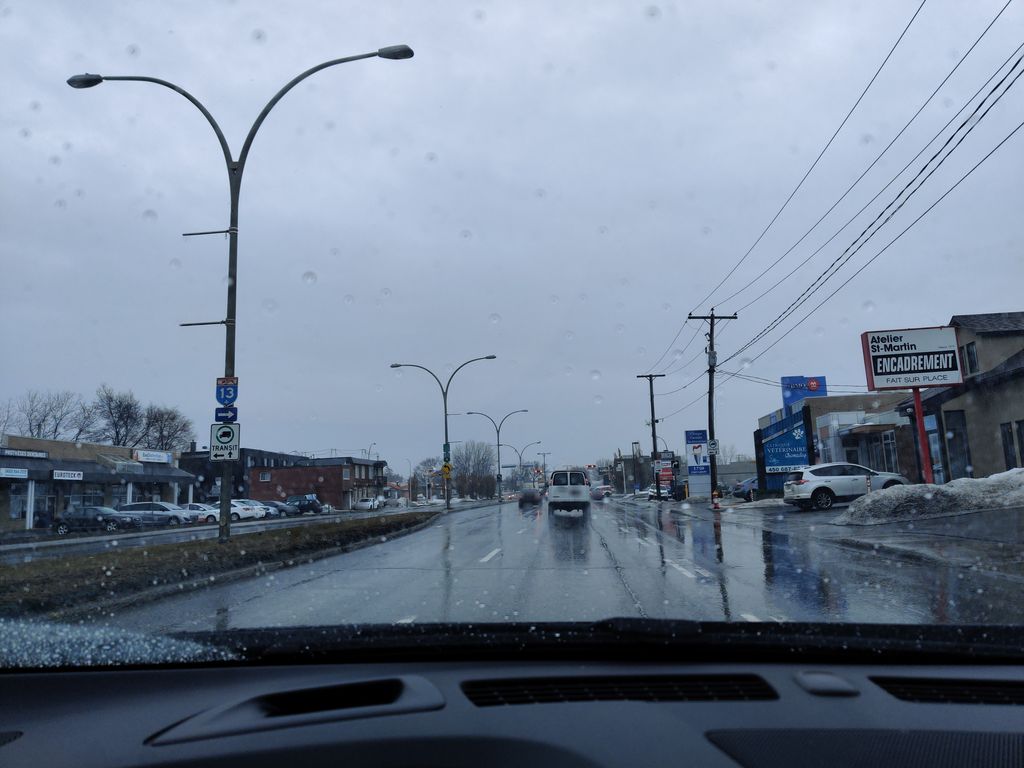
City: montreal